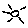
Label: sun